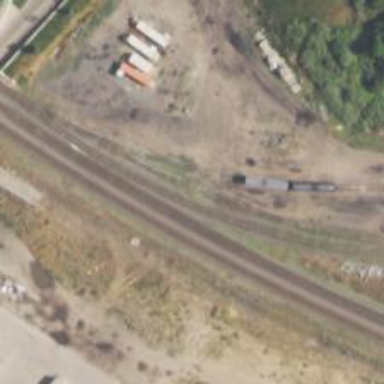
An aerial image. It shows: Railway siding with rails.